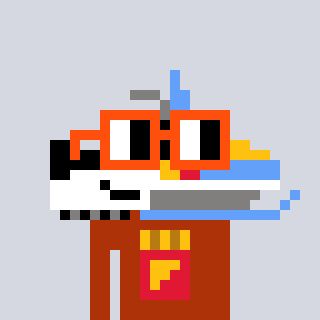
a pixel art character with square orange glasses, a snowmobile-shaped head and a hotbrown-colored body on a cool background